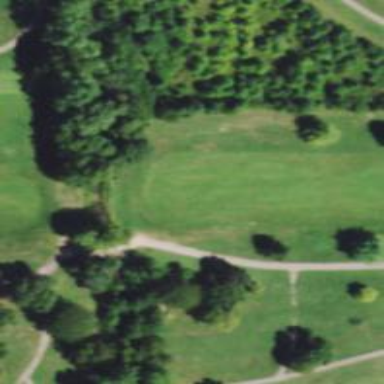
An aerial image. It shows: View of golf hole.